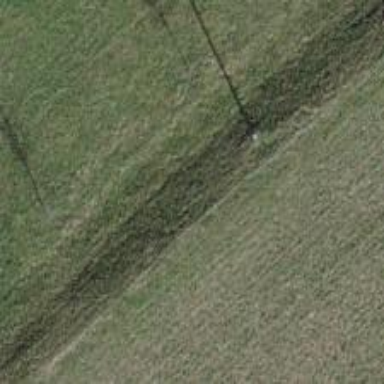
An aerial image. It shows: Power pole.